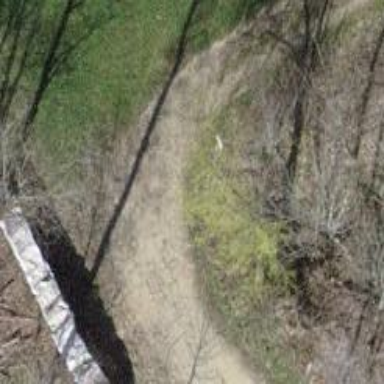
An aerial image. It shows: Culvert tunnel.